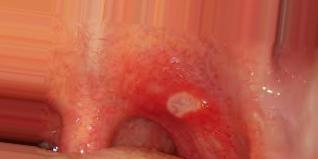
Condition: Mouth Ulcer